Question: I want to store languages other than English in MySQL database using Ruby. I've tried to store 'Hindi' language characters in MySQL database, but got 'ActiveRecord::StatementInvalid' error. Here is the attached screenshot -

Please help me solve this problem. Thanks in advance.
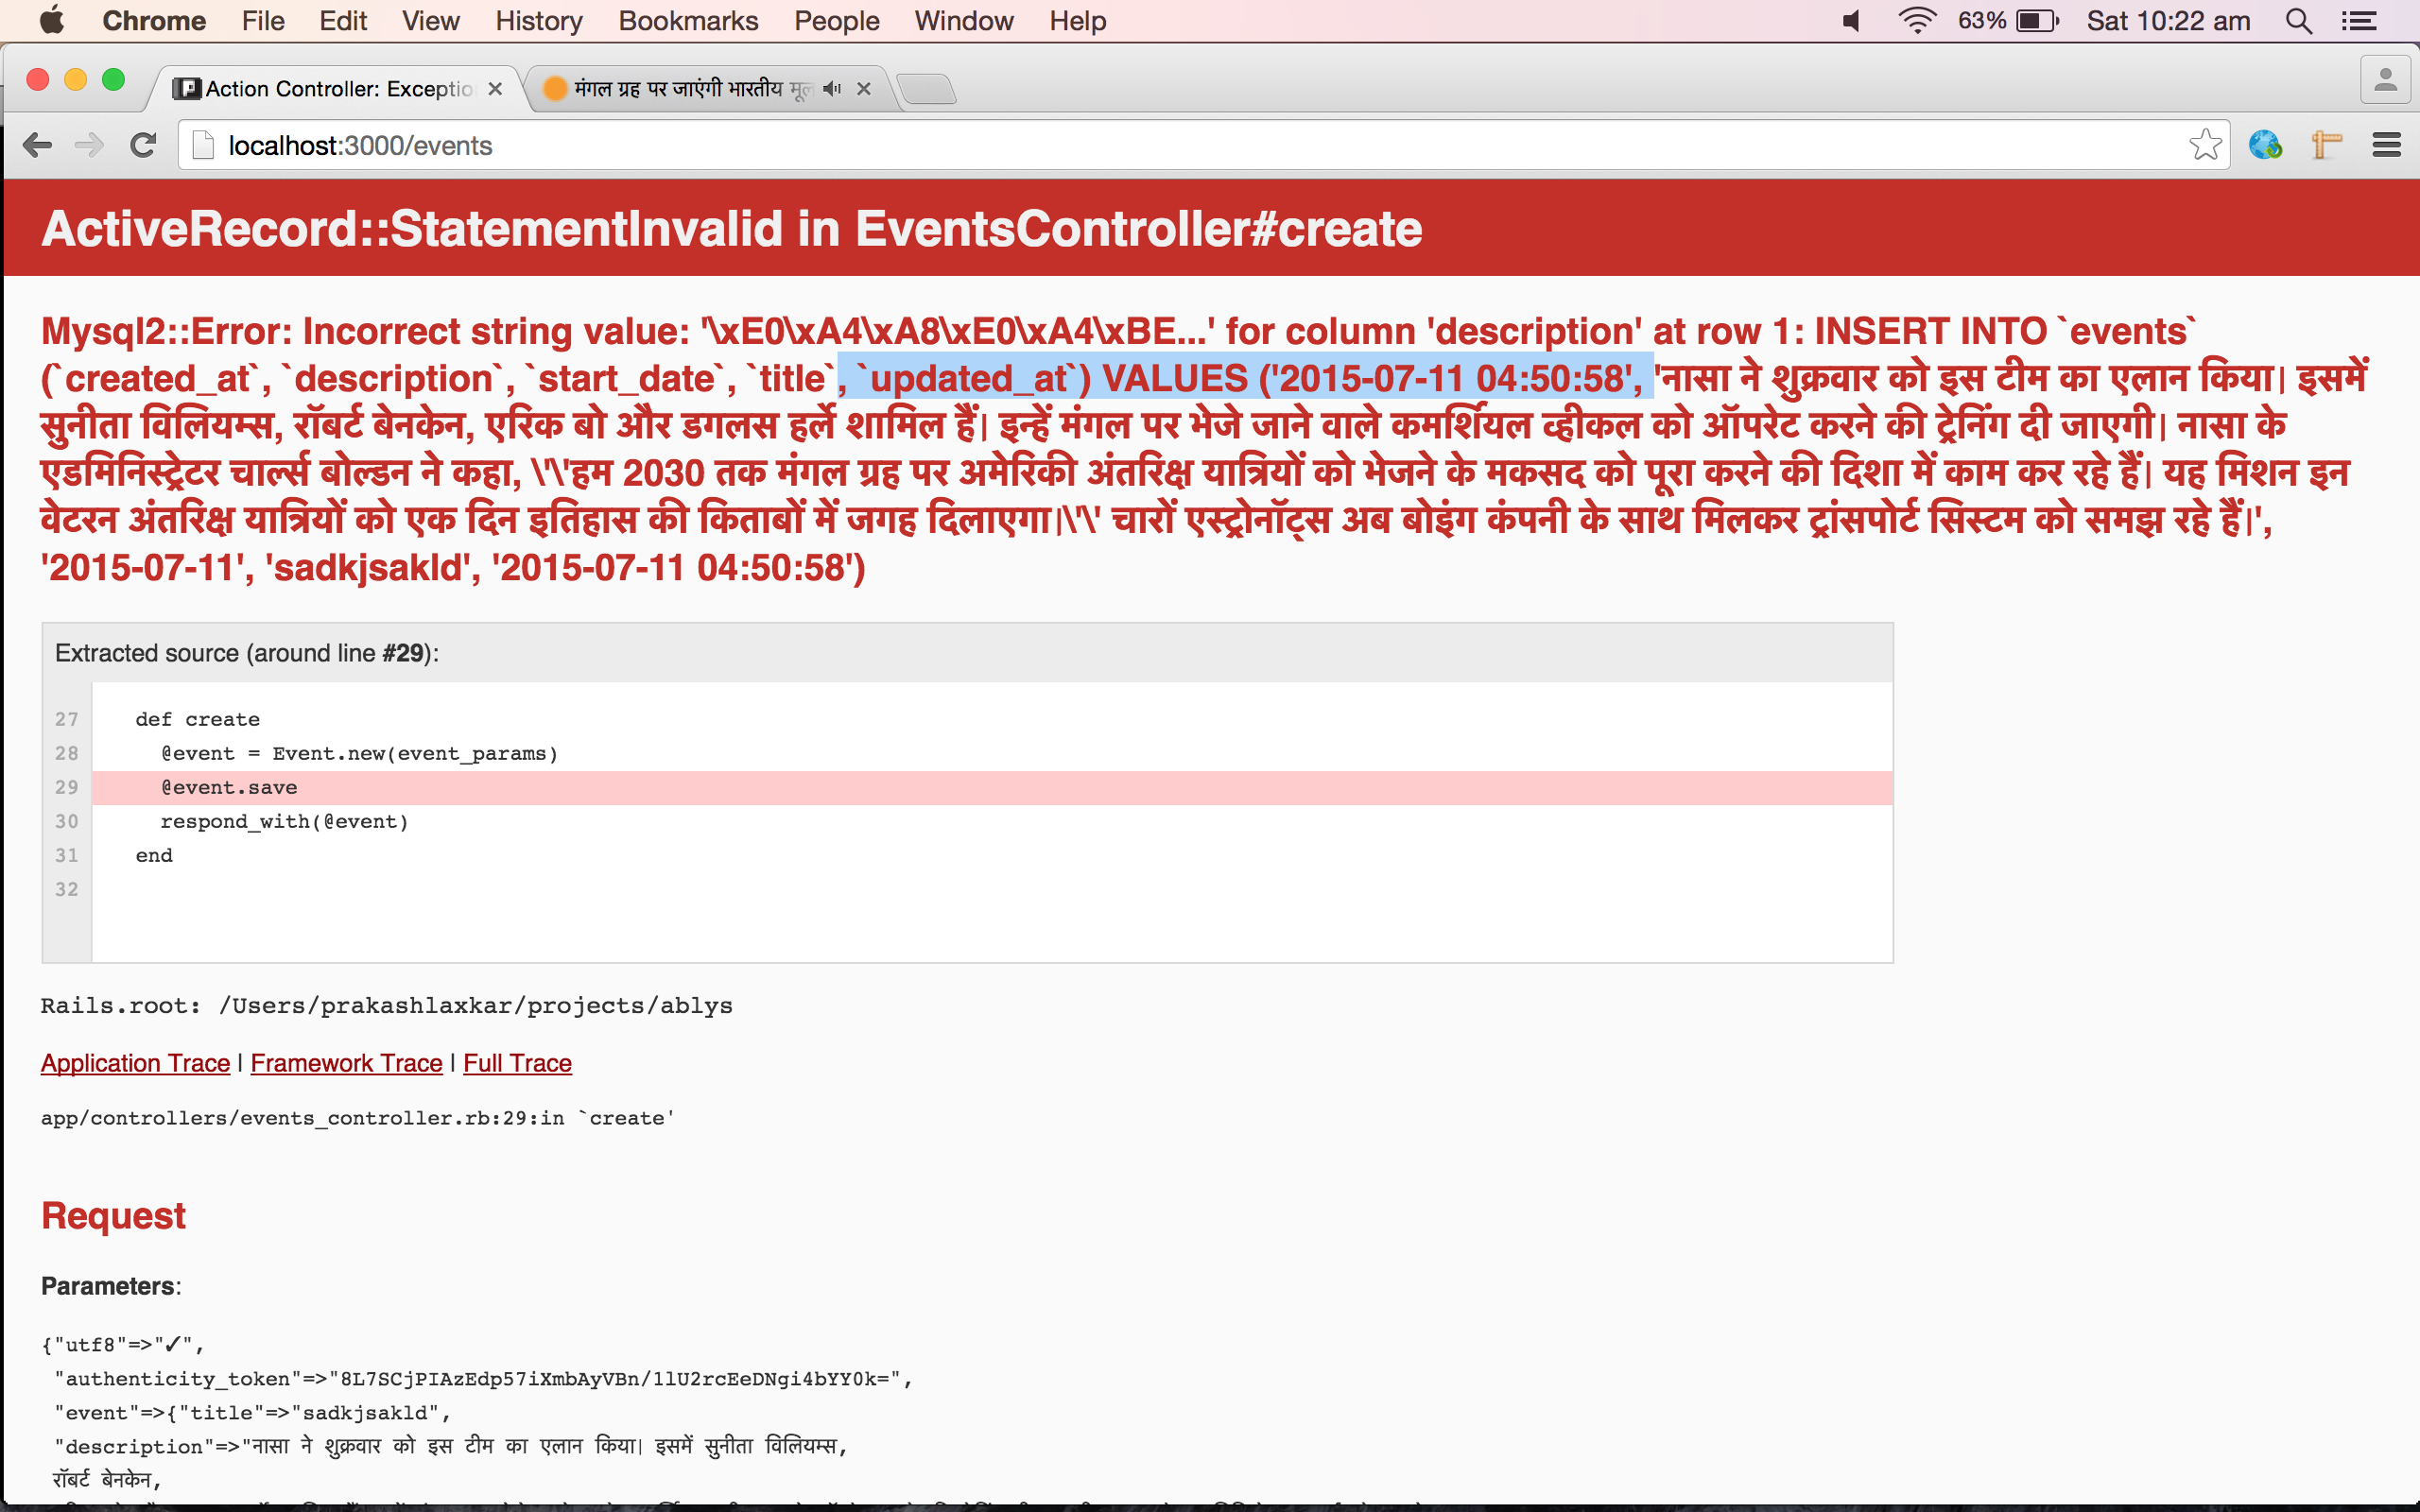
Answer: You could run the following command on your desired table(s):
'''
ALTER TABLE <table_name> CONVERT TO CHARACTER SET utf8 COLLATE utf8_unicode_ci;
'''
<URL> on collation and character set configuration.
Hope it helps!